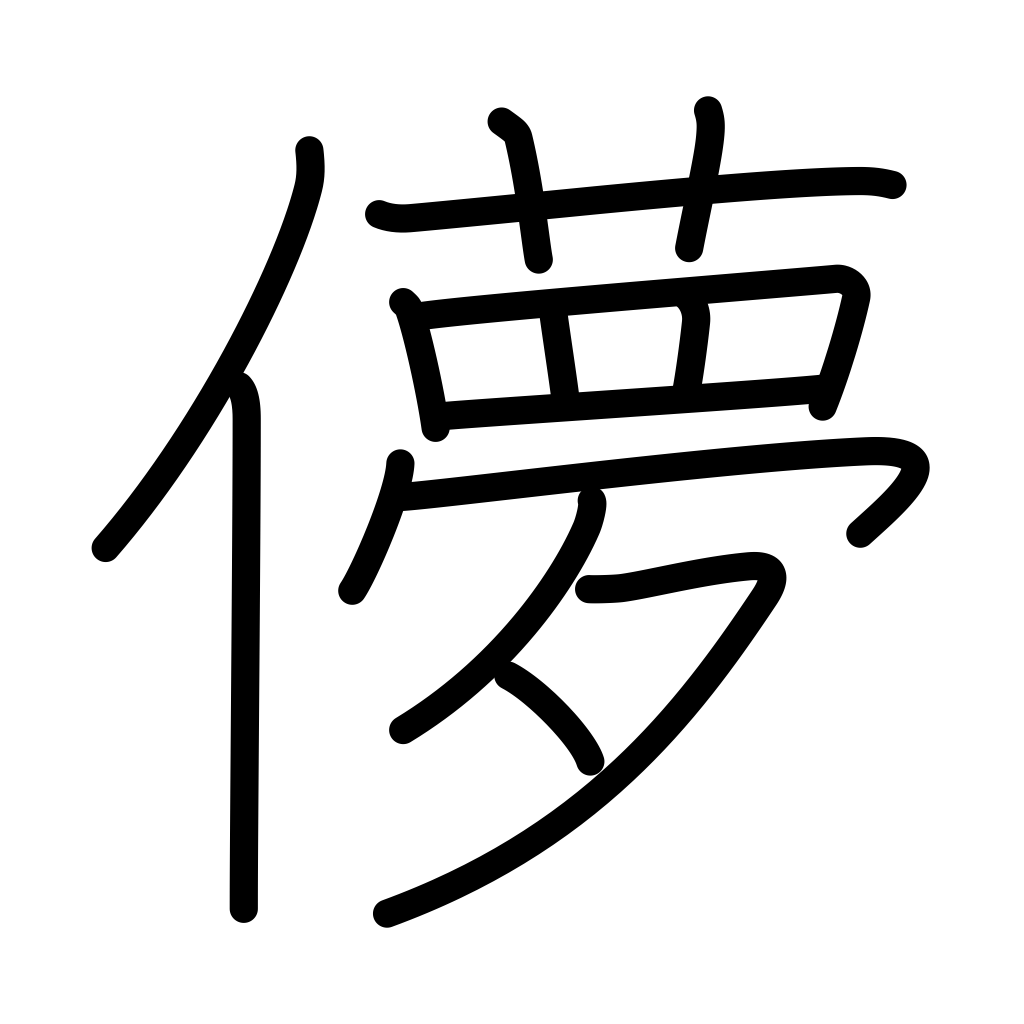
Meaning: fleeting, fickle